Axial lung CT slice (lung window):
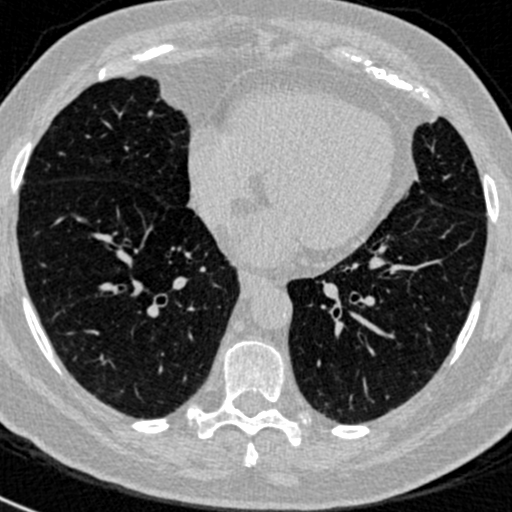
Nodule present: no